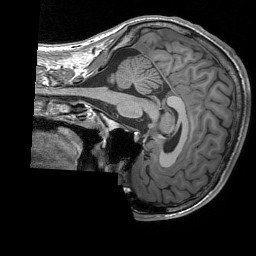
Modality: T1w
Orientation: sagittal
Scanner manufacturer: siemens
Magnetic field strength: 3 T
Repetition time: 1.76 s
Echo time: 0.0022 s